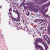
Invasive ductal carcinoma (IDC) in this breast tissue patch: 0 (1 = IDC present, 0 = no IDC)